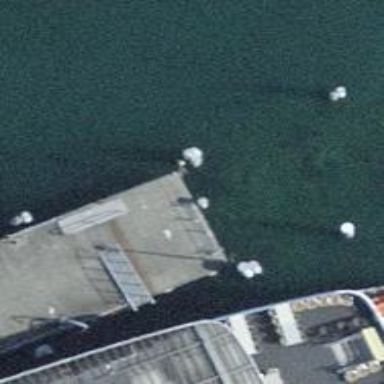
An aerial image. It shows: Ferry mooring location.